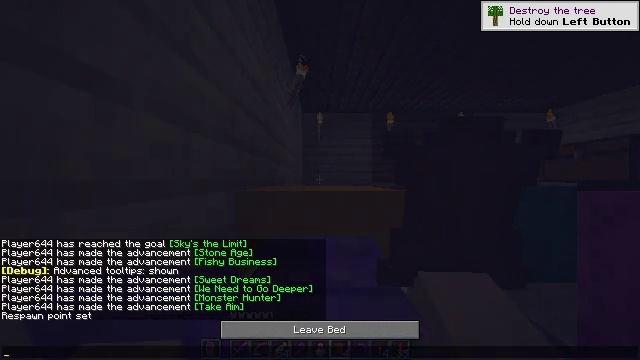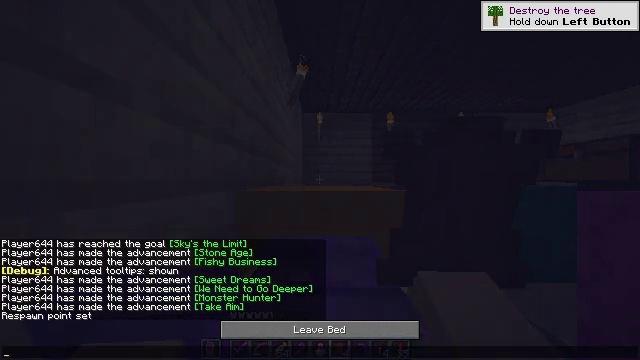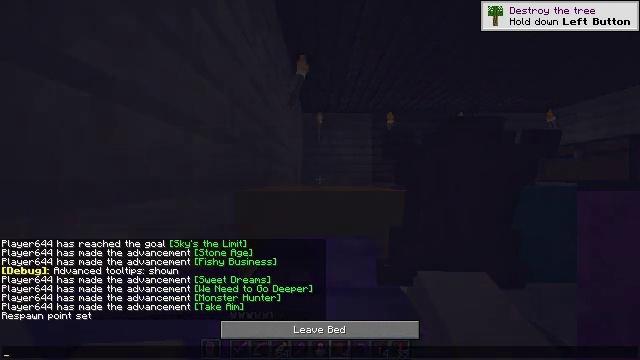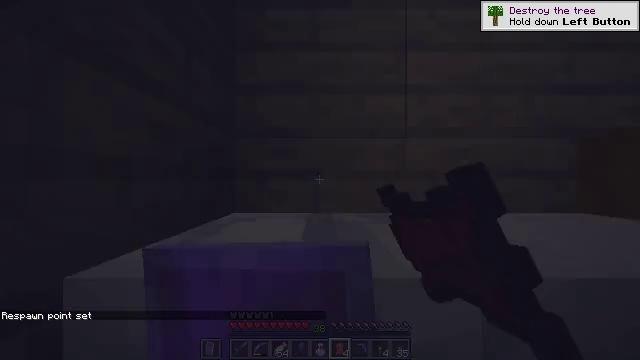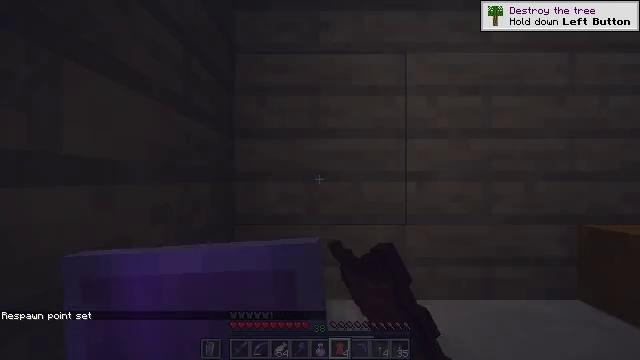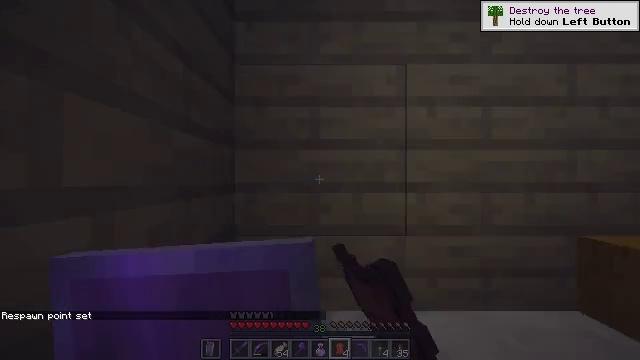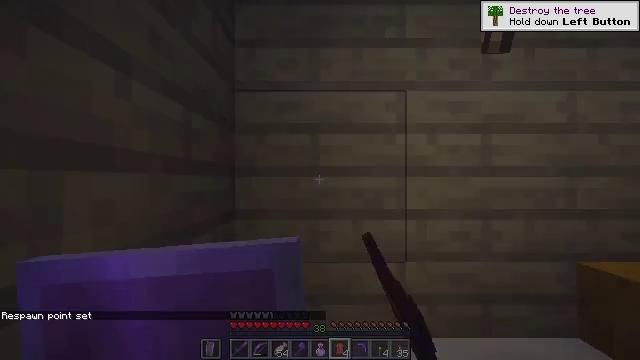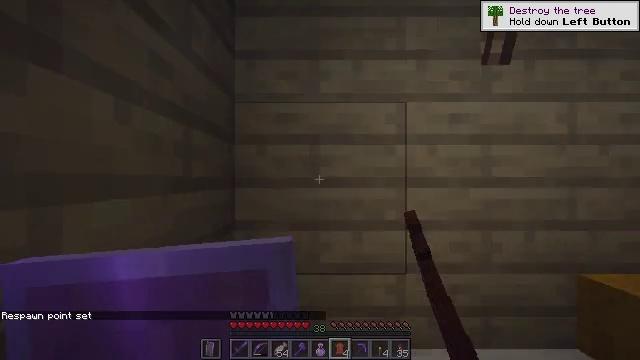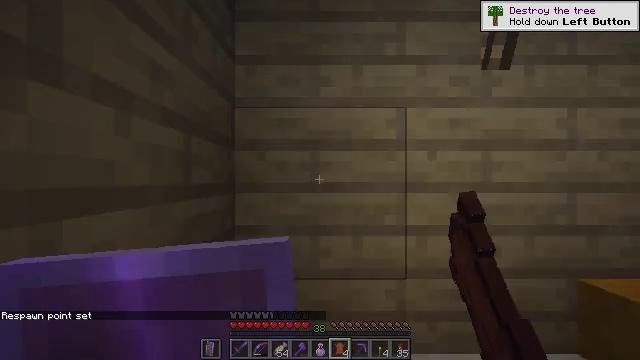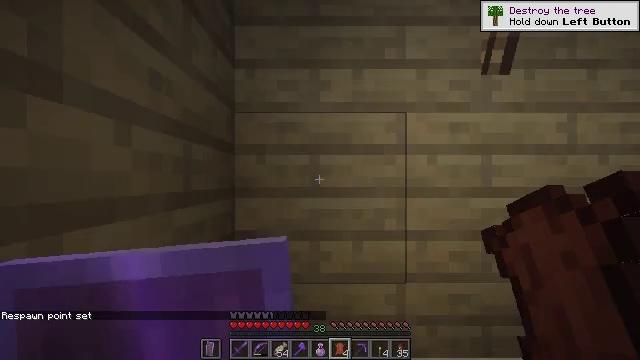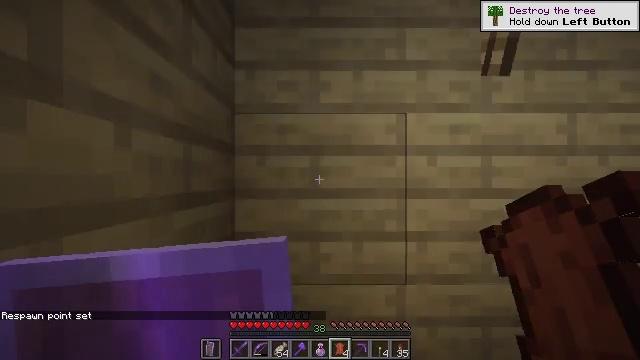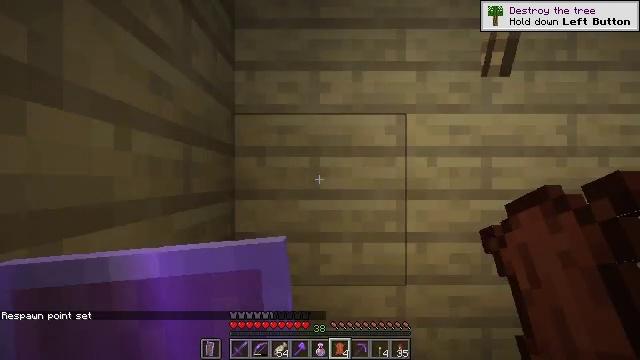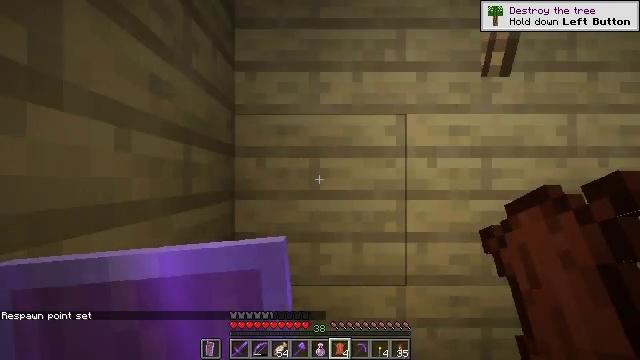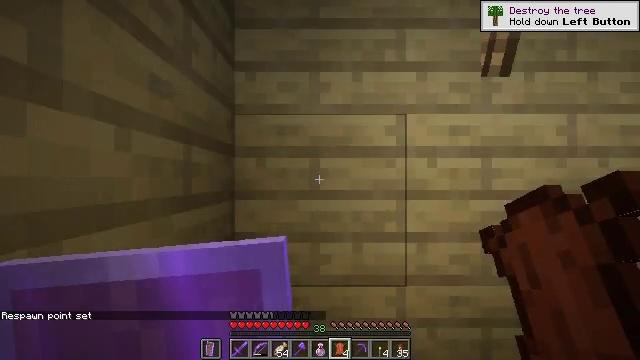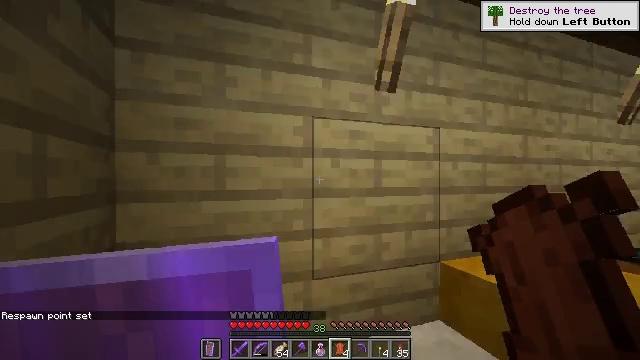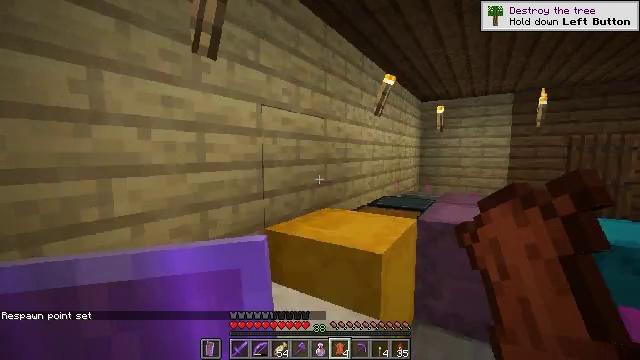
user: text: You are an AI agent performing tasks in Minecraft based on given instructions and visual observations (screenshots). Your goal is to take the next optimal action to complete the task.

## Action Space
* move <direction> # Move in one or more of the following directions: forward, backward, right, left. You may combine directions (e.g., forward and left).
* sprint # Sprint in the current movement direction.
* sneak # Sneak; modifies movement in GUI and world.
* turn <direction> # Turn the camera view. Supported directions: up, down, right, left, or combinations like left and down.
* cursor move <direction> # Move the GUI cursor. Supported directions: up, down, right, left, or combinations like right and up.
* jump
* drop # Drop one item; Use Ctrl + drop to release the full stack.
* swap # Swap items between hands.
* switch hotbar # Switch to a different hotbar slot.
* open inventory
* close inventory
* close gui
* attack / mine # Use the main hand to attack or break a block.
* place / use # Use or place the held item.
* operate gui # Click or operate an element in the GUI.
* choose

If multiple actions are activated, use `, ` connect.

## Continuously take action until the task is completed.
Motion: motion action
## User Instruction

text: craft item air
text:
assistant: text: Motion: no_op
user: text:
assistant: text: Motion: no_op
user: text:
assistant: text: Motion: no_op
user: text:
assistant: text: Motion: no_op
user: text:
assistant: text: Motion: no_op
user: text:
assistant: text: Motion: no_op
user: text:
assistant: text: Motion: no_op
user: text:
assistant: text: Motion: no_op
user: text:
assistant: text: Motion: no_op
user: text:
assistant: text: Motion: no_op
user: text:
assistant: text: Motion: no_op
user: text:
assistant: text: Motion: no_op
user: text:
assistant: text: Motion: no_op
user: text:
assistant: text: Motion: turn right
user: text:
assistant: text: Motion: turn right and down
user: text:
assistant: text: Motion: move forward, turn right and down
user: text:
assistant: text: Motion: move forward, turn right and down
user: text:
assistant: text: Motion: move forward
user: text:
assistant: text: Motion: move forward
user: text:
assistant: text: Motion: move forward
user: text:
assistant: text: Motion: move forward
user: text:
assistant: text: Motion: move forward
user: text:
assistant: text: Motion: move forward
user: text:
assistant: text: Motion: move forward, turn down
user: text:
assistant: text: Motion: move forward
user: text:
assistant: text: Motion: move forward, turn right and down
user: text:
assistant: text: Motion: move forward, turn right and down
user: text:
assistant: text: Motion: move forward, turn right and down
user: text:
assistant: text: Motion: move forward
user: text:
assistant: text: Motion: move forward